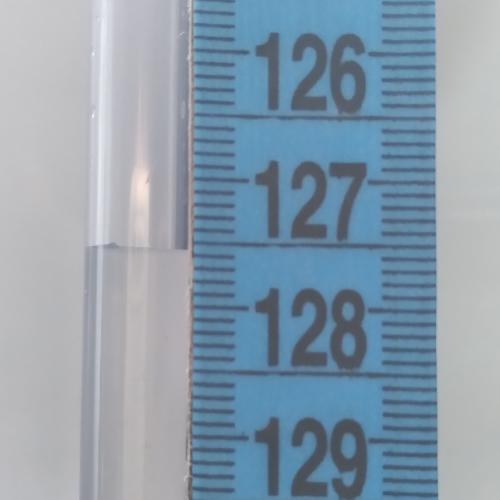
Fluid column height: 127.6 cm